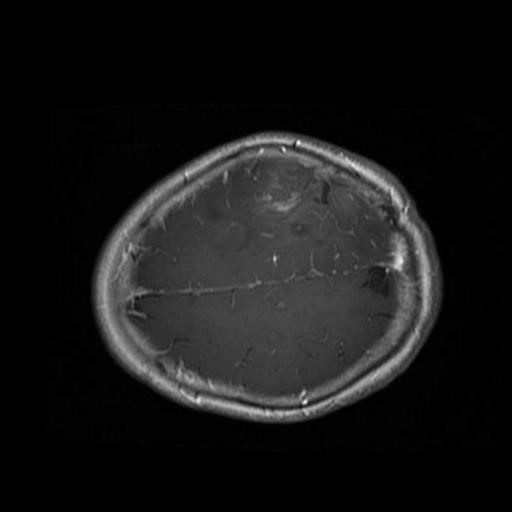
Label: brain_glioma